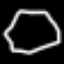
Label: octagon